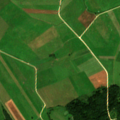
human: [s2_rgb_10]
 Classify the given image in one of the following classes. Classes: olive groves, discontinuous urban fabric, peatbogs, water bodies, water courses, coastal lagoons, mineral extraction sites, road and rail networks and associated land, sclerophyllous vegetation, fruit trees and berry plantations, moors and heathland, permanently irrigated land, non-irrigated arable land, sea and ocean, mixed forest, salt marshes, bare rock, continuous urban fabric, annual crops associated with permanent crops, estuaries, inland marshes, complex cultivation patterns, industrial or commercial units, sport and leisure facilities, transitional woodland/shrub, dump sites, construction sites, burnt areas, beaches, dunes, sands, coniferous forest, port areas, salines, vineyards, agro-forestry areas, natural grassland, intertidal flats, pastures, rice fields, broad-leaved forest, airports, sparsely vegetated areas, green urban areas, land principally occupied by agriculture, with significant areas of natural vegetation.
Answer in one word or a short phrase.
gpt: non-irrigated arable land, complex cultivation patterns, land principally occupied by agriculture, with significant areas of natural vegetation, broad-leaved forest, mixed forest